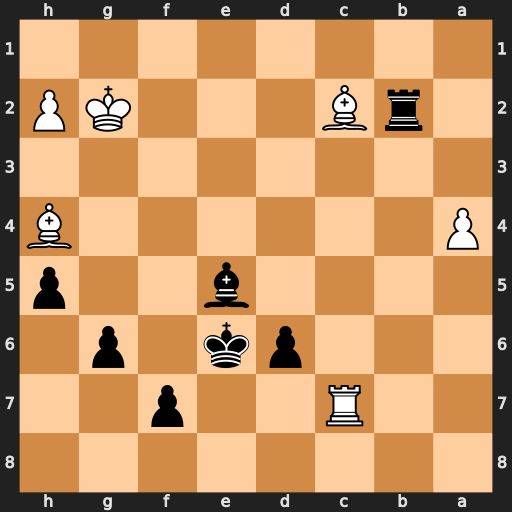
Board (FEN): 8/2R2p2/3pk1p1/4b2p/P6B/8/1rB3KP/8
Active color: b
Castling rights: -
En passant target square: -
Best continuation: d5 Rc8 Kd7